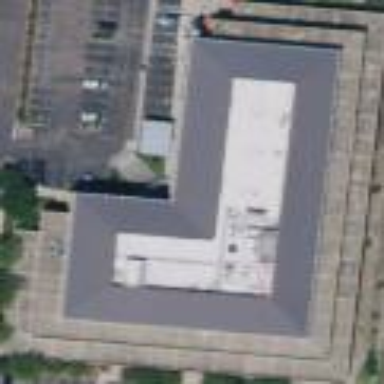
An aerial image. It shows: Office building.